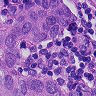
Metastatic tissue present: yes